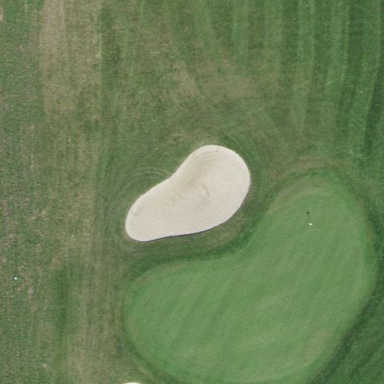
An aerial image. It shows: Sand bunker on golf course.